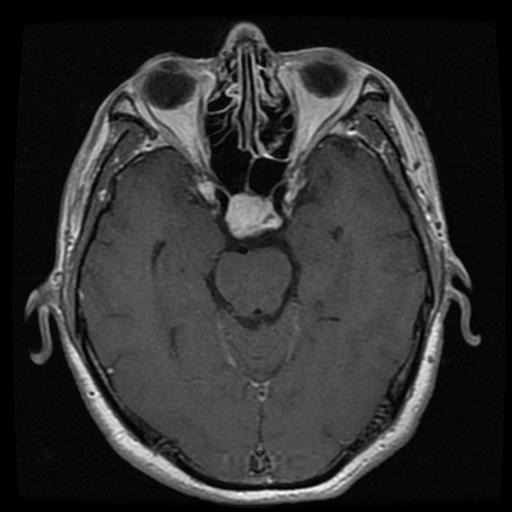
Label: meningioma